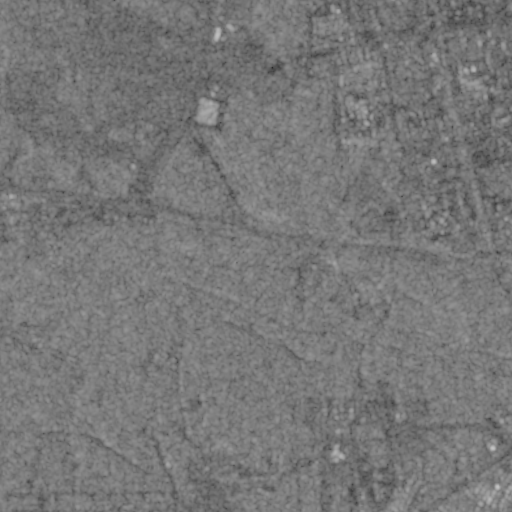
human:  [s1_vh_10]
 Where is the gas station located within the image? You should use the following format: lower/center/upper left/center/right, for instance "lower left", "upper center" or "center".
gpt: The gas station is located in the lower right of the image.
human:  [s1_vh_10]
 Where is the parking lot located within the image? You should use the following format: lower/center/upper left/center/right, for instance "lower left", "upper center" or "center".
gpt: The parking lot is located in the lower right of the image.
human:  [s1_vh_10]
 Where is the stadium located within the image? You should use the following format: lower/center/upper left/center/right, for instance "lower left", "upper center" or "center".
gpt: The stadium is located in the upper right of the image.
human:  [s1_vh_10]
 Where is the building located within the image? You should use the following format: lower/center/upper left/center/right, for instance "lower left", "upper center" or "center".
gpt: The building is located in the lower right of the image.
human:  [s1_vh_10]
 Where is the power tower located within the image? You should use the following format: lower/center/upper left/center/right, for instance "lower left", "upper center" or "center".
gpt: There is no power tower in the image.

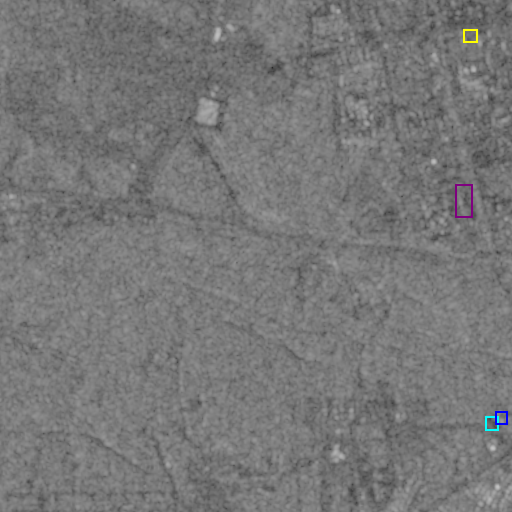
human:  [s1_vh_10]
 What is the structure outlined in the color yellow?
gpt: The structure outlined in yellow is a park.
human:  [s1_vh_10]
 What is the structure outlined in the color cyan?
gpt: The structure outlined in cyan is a parking lot.
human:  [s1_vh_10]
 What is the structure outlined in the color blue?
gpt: The structure outlined in blue is a building.
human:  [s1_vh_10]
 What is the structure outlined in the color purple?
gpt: The structure outlined in purple is a building.
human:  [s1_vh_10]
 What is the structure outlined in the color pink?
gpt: There is no pink outline.